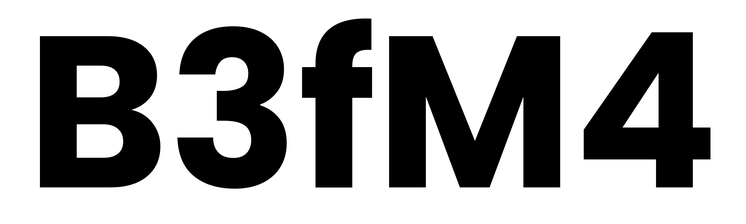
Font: Poppins-Bold